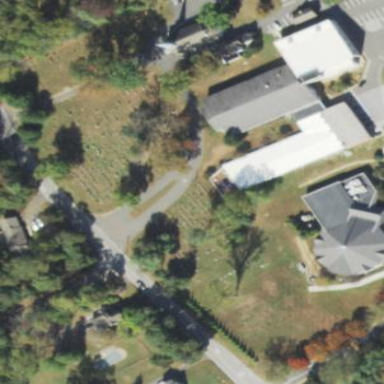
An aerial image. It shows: Cemetery.